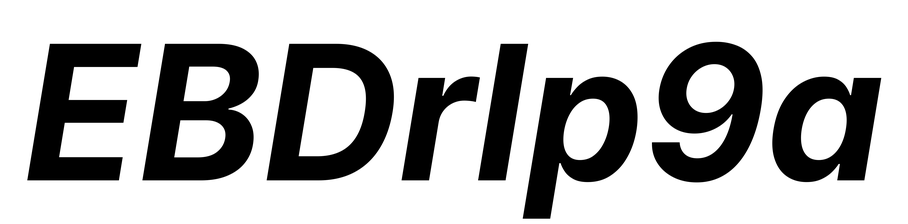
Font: Inter-Italic_Bold_Italic